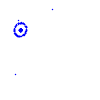
Particle: kaon